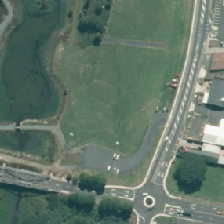
Land cover: high_producing_grassland